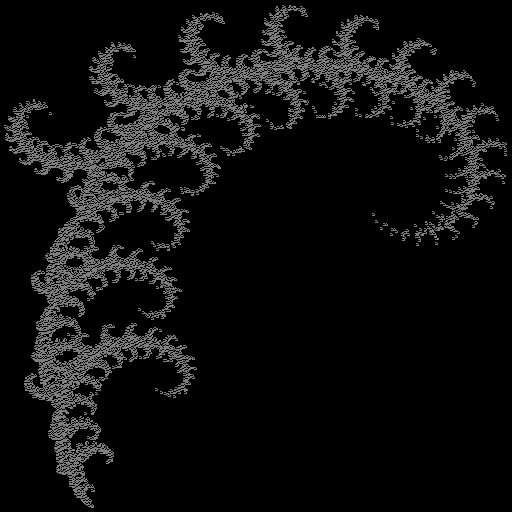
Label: coral